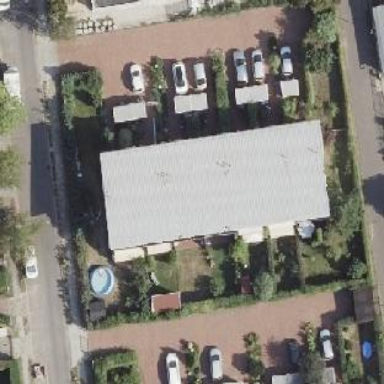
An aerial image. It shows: Terrace building with skillion roof shape.